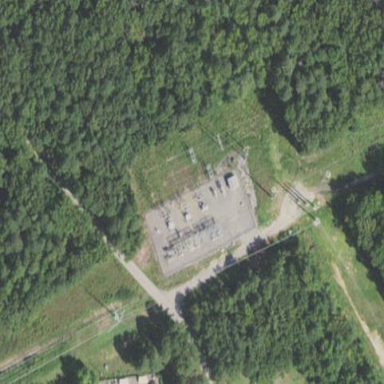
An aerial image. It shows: Power substation.